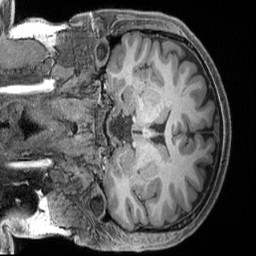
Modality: T1w
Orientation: coronal
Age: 20
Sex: female
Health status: ill
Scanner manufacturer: siemens
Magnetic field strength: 3 T
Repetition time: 2.4 s
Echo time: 0.00222 s